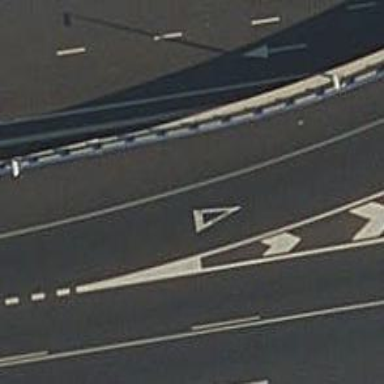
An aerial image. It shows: Road with "give way" sign.